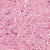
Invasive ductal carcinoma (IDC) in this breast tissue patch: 1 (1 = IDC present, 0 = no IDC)